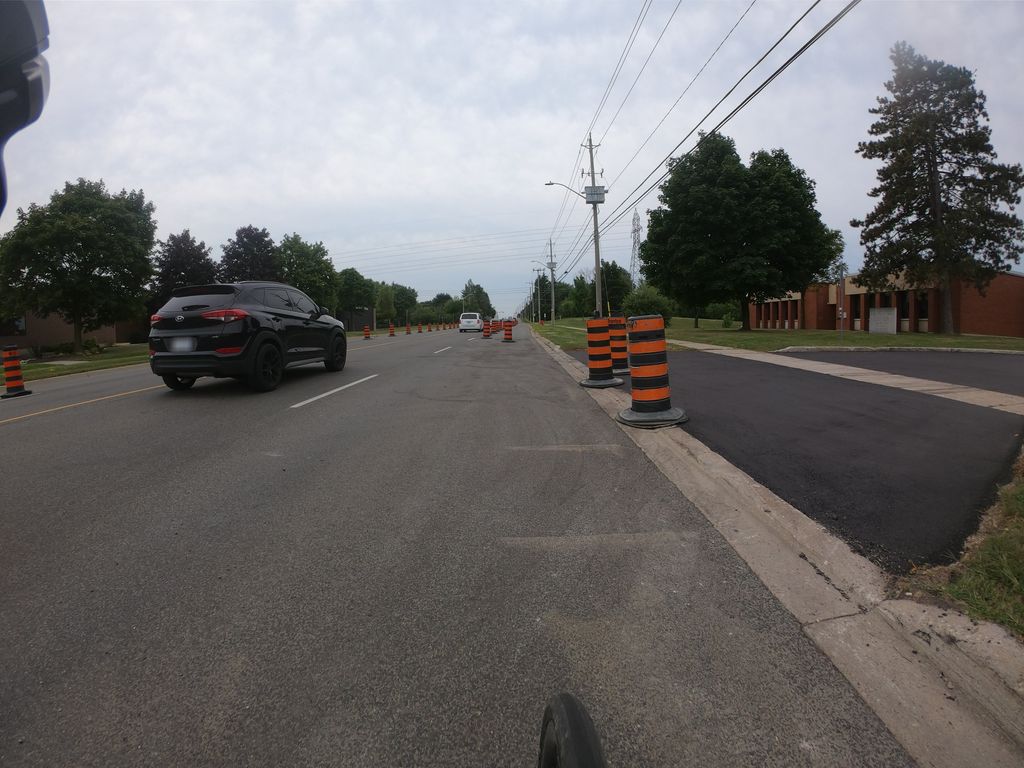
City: kitchener-waterloo